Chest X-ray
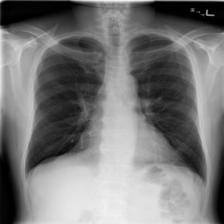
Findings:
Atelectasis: negative
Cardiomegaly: negative
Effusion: negative
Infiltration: negative
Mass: negative
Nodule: negative
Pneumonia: negative
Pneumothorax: negative
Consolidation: negative
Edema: negative
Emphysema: negative
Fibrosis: negative
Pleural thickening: negative
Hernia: negative